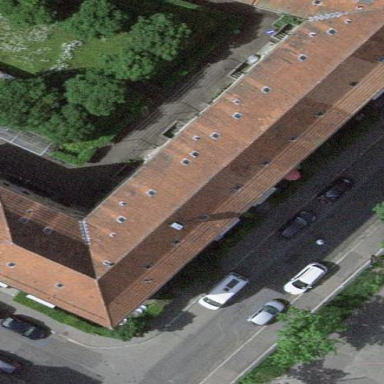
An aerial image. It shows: Apartment building with gambrel roof made of maroon roof tiles.